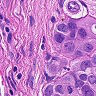
Metastatic tissue present: yes